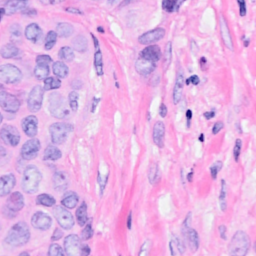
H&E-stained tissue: Breast